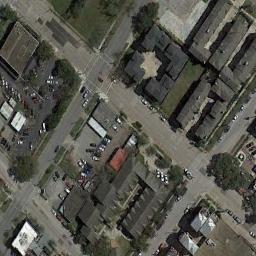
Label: medium_residential